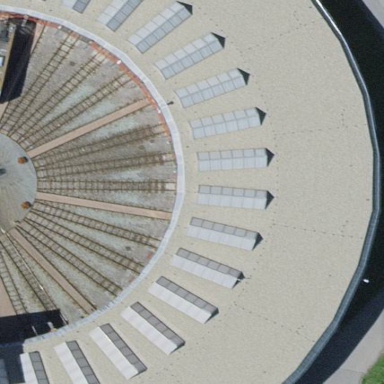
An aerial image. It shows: Building that serves as roundhouse for the railway.